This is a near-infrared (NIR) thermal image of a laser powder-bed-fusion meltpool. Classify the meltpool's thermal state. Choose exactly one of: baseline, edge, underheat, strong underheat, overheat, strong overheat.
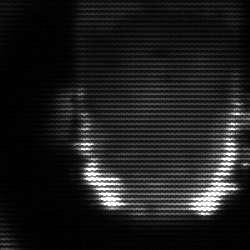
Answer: baseline